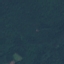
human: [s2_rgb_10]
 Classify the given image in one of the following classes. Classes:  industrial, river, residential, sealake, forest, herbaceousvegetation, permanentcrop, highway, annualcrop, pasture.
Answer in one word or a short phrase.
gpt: Forest